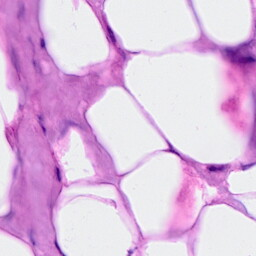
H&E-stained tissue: Breast